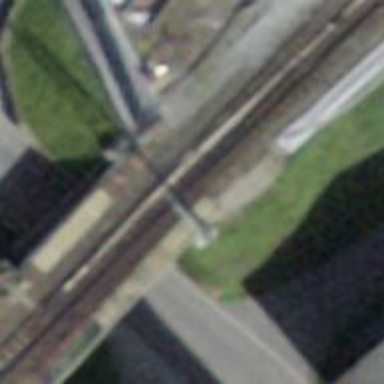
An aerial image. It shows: Narrow-gauge railway bridge with electrified contact line.